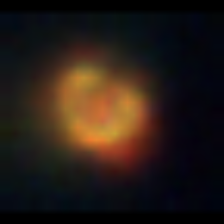
Taxon: NanoPlankton
Group: Other